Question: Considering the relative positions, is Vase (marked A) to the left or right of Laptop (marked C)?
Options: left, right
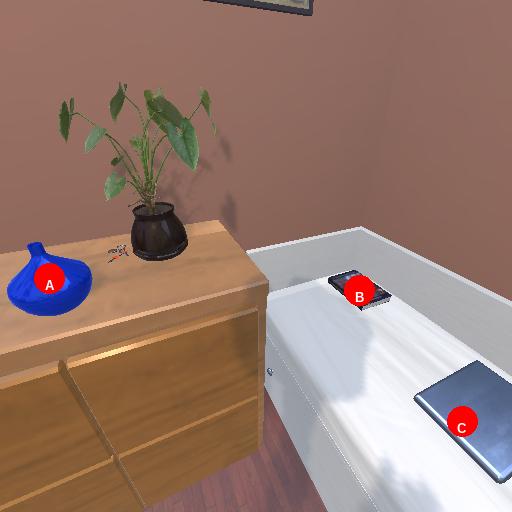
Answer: left